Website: macys
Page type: payment
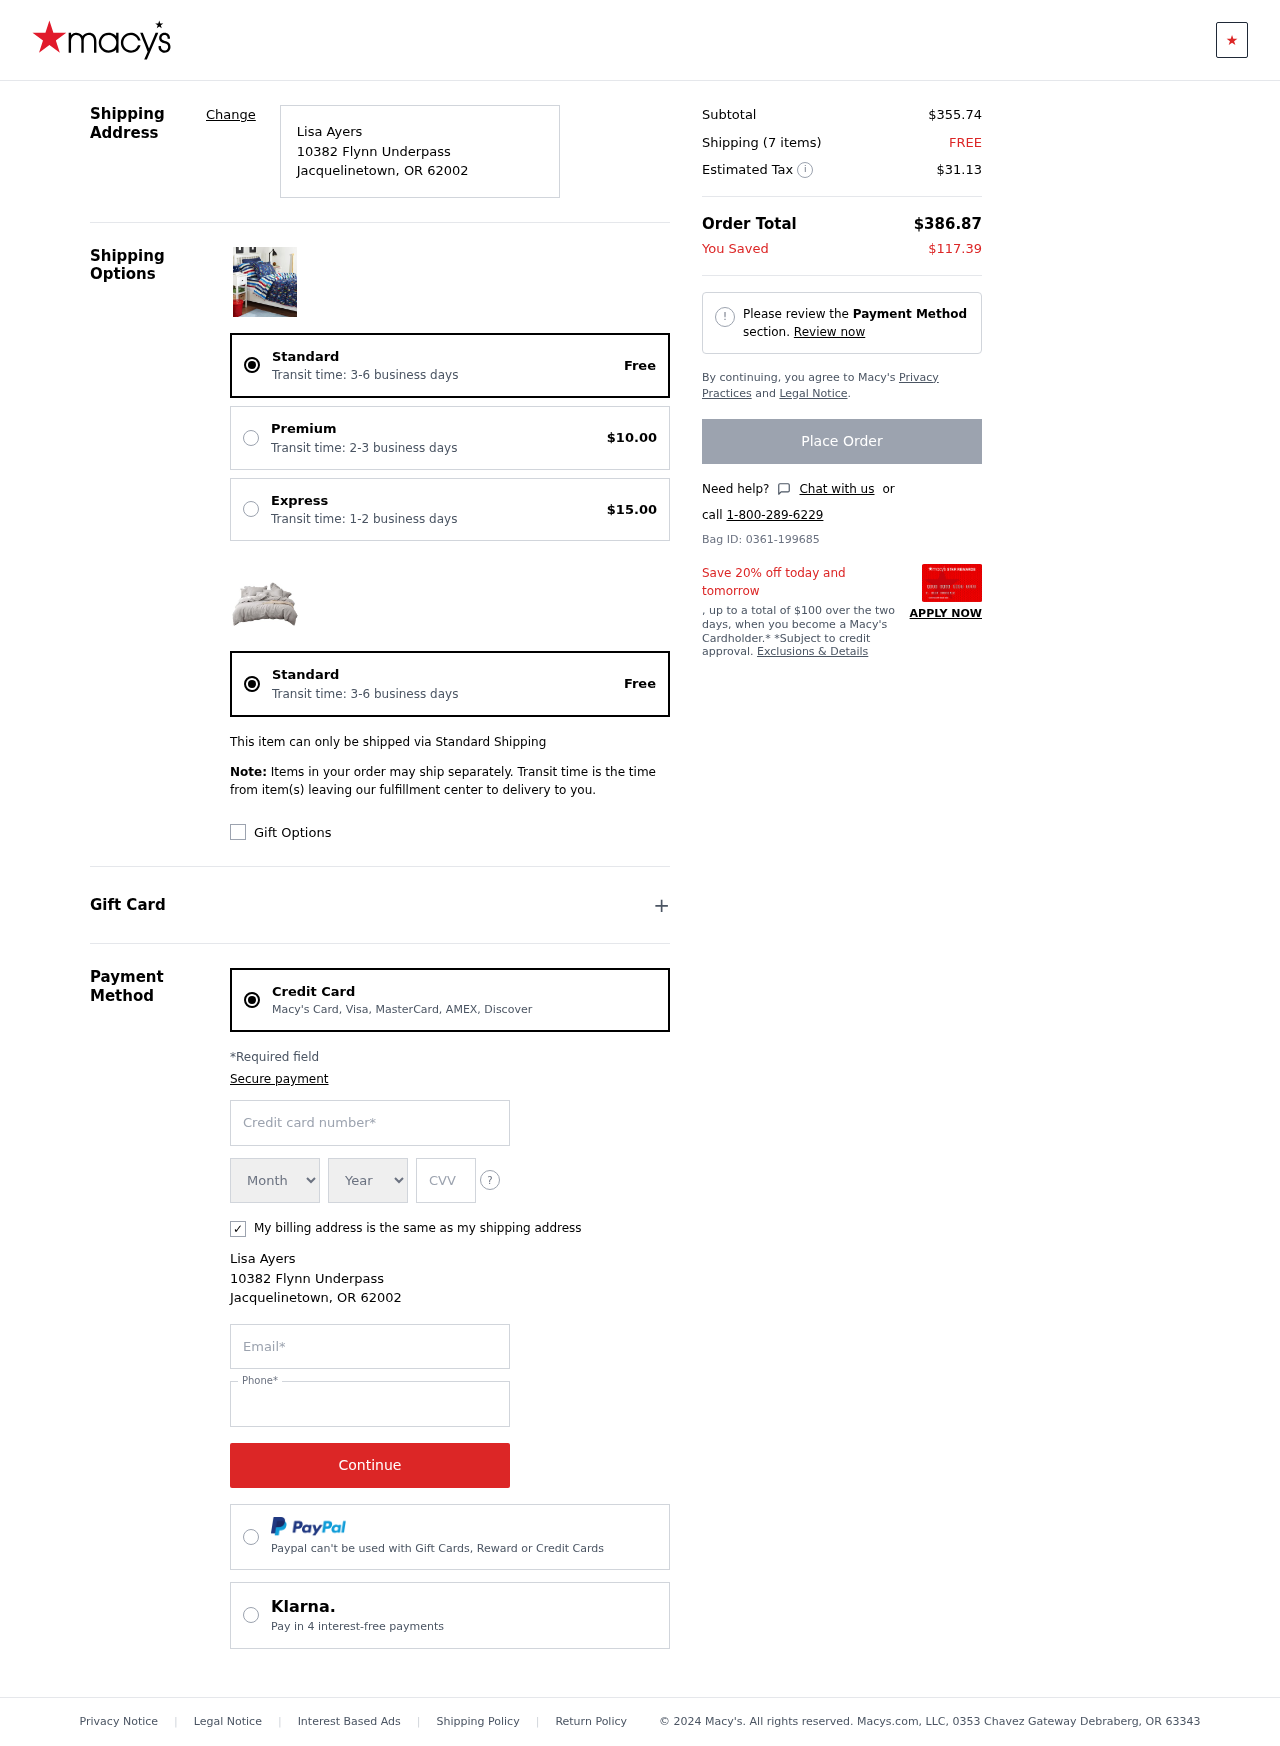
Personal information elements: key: PII_CARD_CVV
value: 796
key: PII_CARD_EXPIRY_MONTH
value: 05
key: PII_CARD_EXPIRY_YEAR
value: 28
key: PII_CARD_NUMBER
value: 6591 9115 8824 7965
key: PII_CITY
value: Jacquelinetown
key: PII_EMAIL
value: layers@gmail.com
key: PII_FULLNAME
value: Lisa Ayers
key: PII_PHONE
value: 8914887415
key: PII_POSTCODE
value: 62002
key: PII_STATE_ABBR
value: OR
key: PII_STREET
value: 10382 Flynn Underpass
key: PII_FULLNAME2
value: Lisa Ayers
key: PII_CITY2
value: Jacquelinetown
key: PII_STATE_ABBR2
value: OR
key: PII_POSTCODE_FULL
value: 62002
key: PII_POSTCODE_NUMERIC
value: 62002
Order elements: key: ORDER_DELIVERY_DATE
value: Transit time: 3-6 business days
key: ORDER_SHIPPING_STANDARD
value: Free
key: ORDER_SHIPPING_PREMIUM
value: $10.00
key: ORDER_SHIPPING_EXPRESS
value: $15.00
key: ORDER_DELIVERY_DATE2
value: Transit time: 3-6 business days
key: ORDER_SHIPPING_STANDARD2
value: Free
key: ORDER_SUBTOTAL
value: $355.74
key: ORDER_NUM_ITEMS
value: Shipping (7 items)
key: ORDER_SHIPPING_COST
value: FREE
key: ORDER_TAX
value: $31.13
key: ORDER_TOTAL
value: $386.87
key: ORDER_SAVINGS
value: $117.39
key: ORDER_ID
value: Bag ID: 0361-199685